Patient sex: M
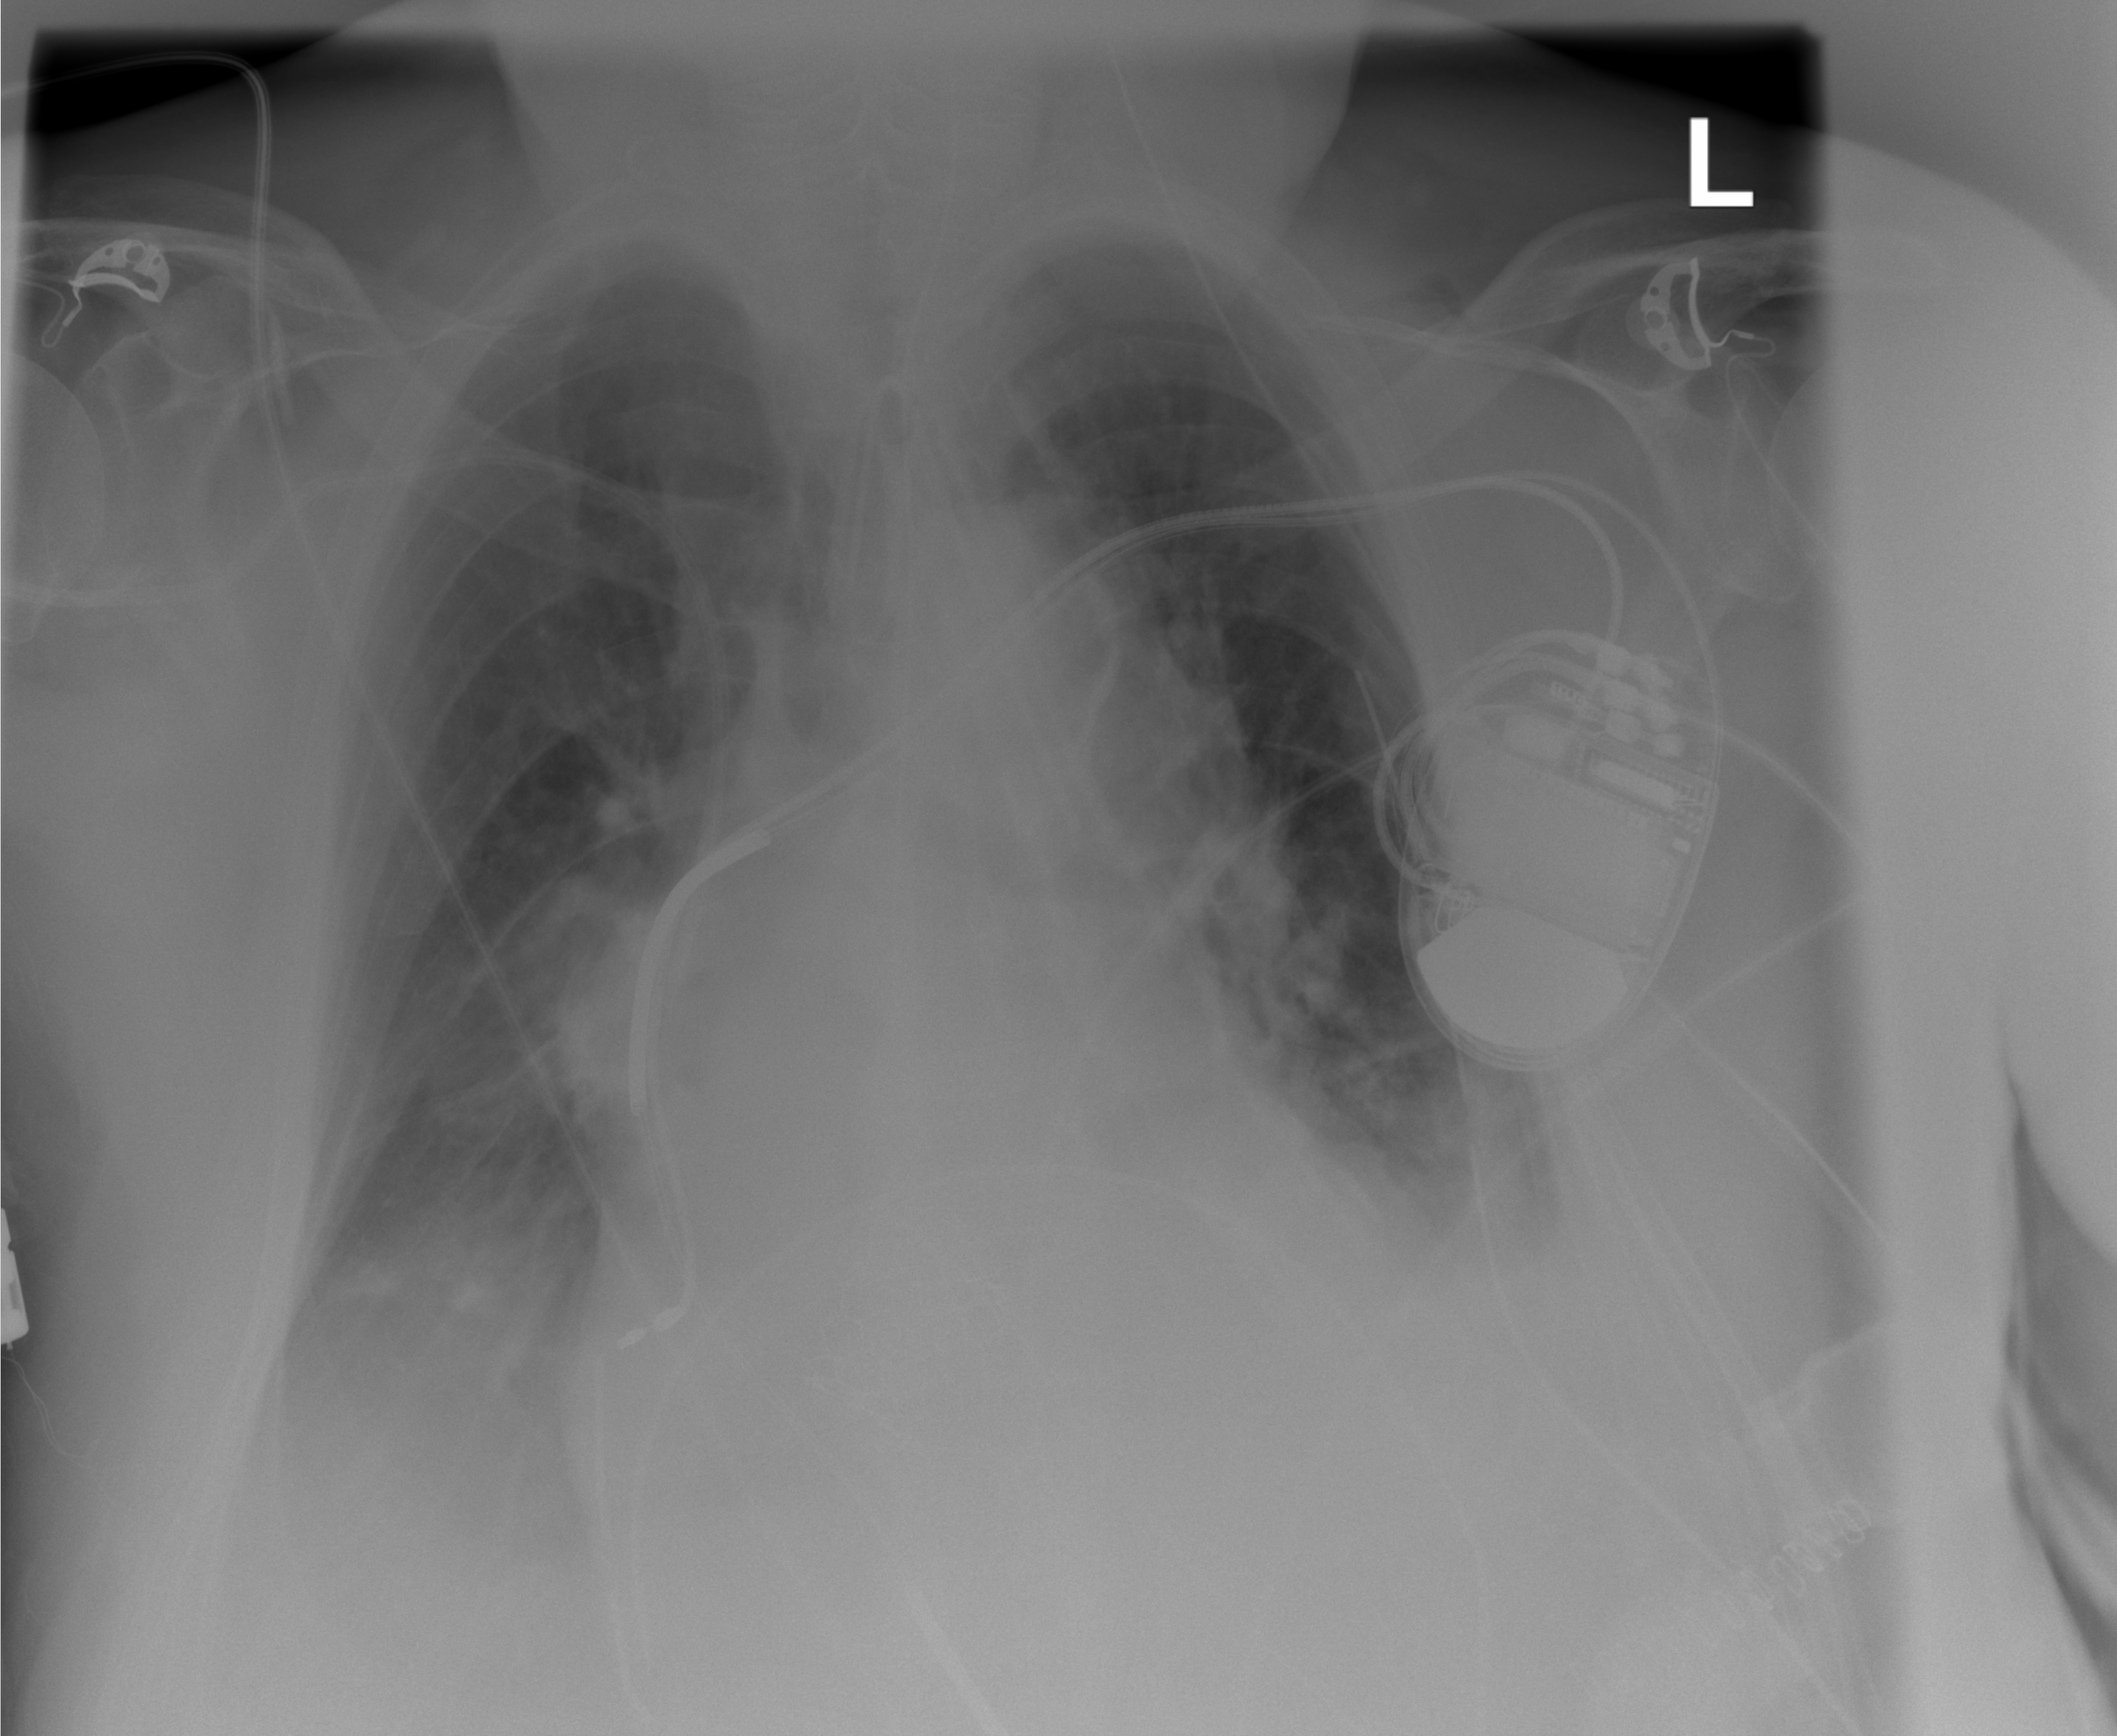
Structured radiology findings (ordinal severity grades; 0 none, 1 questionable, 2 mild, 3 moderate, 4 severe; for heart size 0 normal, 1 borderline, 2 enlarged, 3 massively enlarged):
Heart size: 3
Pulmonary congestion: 2
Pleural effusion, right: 2
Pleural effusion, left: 3
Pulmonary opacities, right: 0
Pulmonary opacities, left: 1
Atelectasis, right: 2
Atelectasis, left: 2